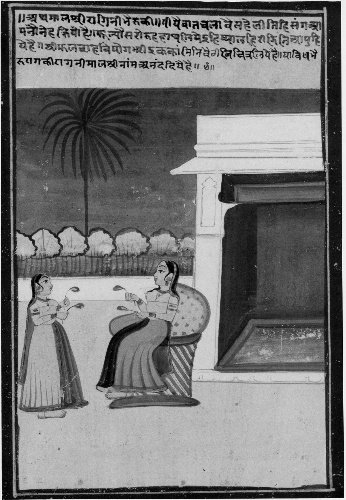
Date: late 19th–early 20th century
Object type: Leaf from a Ragamala (?)
Classification: Paintings
Medium: Colors and gold on paper
Culture: India
Period: Rajput
Dimensions: 9 5/8 x 7 1/8 in. (24.4 x 18.1 cm)
Department: Asian Art
Credit line: Gift of Adele Simpson, 1964
Accession year: 1964
Repository: Metropolitan Museum of Art, New York, NY
Tags: Women|Trees|Pavilions